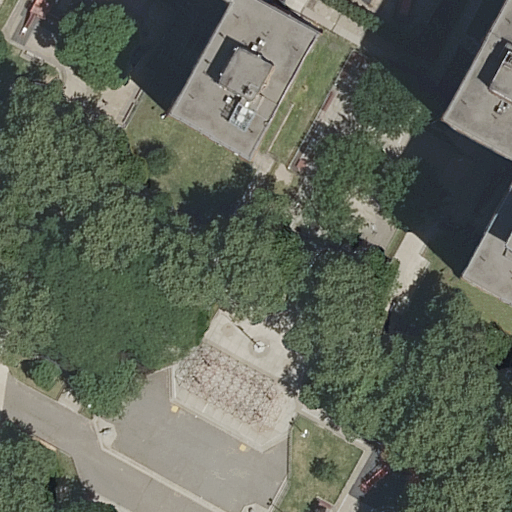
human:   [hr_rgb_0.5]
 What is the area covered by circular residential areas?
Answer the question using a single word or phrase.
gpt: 0m2

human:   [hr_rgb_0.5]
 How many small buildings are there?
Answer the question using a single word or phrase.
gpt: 1

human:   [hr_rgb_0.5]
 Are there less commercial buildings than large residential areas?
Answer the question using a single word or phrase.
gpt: no

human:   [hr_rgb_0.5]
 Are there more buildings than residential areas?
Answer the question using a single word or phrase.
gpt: yes

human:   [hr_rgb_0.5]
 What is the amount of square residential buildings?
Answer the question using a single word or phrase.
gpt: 0

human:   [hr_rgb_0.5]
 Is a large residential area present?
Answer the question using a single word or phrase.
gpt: no

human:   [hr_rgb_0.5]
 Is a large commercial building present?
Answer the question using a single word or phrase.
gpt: no

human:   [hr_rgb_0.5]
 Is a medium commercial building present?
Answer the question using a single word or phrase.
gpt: no

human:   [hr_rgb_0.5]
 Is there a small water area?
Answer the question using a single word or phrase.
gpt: no

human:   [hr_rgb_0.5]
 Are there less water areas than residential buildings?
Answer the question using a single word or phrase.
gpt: yes

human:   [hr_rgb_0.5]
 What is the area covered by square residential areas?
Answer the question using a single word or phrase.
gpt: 0m2

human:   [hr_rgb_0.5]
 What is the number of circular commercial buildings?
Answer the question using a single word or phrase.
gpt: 0

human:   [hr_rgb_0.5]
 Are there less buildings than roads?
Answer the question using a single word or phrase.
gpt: no

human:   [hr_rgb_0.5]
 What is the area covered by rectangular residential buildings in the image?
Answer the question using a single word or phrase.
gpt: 537m2

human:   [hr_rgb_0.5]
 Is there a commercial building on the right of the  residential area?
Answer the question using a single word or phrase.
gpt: no

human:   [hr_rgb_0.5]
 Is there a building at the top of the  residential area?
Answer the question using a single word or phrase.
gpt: yes

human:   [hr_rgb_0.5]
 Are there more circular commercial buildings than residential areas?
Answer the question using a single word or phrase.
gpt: no

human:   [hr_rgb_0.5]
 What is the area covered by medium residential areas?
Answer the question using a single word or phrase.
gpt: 284m2

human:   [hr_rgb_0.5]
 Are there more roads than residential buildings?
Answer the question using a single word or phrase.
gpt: no

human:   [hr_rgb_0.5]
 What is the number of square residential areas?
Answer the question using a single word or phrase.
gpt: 0

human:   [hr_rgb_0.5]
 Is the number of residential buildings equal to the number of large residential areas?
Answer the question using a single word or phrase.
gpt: no

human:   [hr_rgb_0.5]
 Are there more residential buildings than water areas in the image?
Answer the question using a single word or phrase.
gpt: yes

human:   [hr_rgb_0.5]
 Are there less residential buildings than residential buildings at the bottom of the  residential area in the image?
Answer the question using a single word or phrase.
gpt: no

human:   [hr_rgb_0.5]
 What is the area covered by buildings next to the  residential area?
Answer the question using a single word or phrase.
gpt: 537m2

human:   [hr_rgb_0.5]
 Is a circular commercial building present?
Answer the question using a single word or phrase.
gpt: no

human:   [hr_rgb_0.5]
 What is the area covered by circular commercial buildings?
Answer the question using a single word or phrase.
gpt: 0m2

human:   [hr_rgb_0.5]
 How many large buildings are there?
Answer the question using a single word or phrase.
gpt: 1

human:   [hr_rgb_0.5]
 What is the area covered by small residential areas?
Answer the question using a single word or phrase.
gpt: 0m2

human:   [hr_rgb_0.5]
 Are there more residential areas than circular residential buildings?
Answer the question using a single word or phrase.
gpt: yes

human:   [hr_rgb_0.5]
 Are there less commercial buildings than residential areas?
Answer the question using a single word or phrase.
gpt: yes

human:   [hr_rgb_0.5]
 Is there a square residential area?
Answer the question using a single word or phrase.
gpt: no

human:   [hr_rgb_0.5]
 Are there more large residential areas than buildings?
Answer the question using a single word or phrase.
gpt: no

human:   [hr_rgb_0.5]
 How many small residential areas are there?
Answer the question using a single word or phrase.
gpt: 0

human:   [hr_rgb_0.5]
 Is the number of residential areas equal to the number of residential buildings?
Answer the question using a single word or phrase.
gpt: no

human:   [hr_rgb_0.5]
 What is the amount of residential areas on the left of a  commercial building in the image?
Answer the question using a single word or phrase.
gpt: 0

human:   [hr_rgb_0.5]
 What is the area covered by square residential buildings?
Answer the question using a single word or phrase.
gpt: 0m2